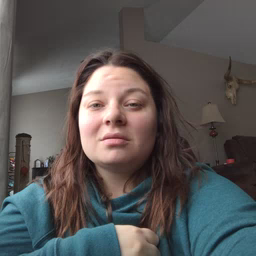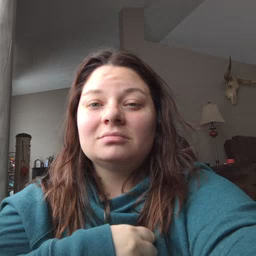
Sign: tomorrow